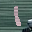
Label: 1